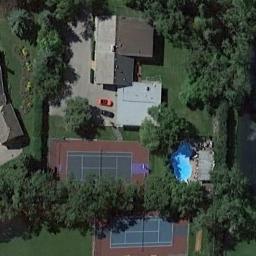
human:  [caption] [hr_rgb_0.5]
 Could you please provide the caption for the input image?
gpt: The tennis court is on the grass next to some buildings and trees .

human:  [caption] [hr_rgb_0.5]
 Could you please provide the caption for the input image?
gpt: Tennis court and swimming pool in the middle of a residential area surrounded by trees .

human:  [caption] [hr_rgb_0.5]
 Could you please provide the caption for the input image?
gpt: Many trees are between the tennis courts .

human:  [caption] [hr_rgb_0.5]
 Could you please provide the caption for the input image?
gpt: There are two tennis courts, one of which is twice the size of the other .

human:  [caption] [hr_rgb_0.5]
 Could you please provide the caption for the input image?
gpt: There are many green trees around the tennis courts .